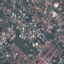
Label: Residential